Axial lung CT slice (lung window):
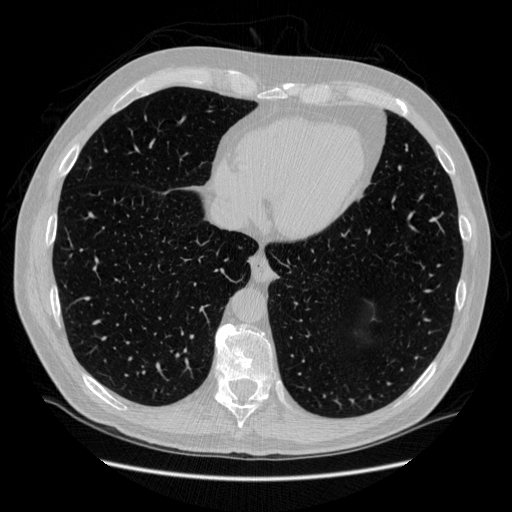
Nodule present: no